Question: Is it posible to do this in single div? Im trying to make this as simple as possible.

Most important think is that "Yes", "No" and "2 out of 2" need to be centered, regardless of the amount of text on the left side.
'''
.compliance {
width: 100%;
background-color: #f2f2f2;
margin-bottom: 10px;
padding: 10px;
text-align: left;
}
.compliance h5 {
display: inline-block;
}
.compliance h5:last-child {
width: 100px;
margin: 0 auto;
text-align: center;
display: block;
}
'''
'''
<div>
<div class="compliance">
<h5>Breaches</h5>
<h5>(2014-FY)</h5>
<h5>No</h5>
</div>
<div class="compliance">
<h5>Cortex test successuful</h5>
<h5>(2014-FY)</h5>
<h5>Yes</h5>
</div>
<div class="compliance">
<h5>Training as Nov 15</h5>
<h5>(2014-FY)</h5>
<h5>2 out of 2</h5>
</div>
</div>
'''
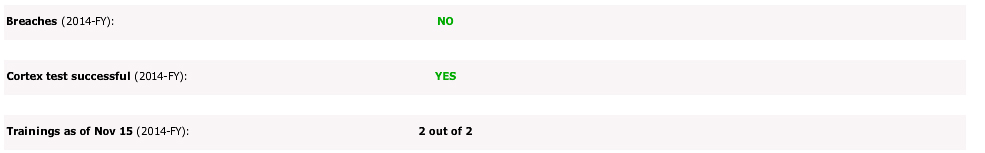
Answer: Try like this: <URL>
'''
.compliance {
background-color: #f2f2f2;
margin-bottom: 10px;
padding: 10px;
text-align: left;
}
.compliance span {
display: inline-block;
font-weight:bold;
width:auto;
float:left;
}
.compliance span+span {
padding:0 5px;
font-weight:normal;
display: inline;
}
.compliance span:last-child {
width:30%;
text-align: center;
display: inline-block;
float:right;
}
.cf:before, .cf:after {
content:" ";
display: table;
}
.cf:after {
clear: both;
}
.cf {
*zoom: 1;
}
'''
'''
<div class="compliance cf"> <span>Cortex test successuful</span>
<span>(2014-FY)</span> <span>Yes</span>
</div>
'''